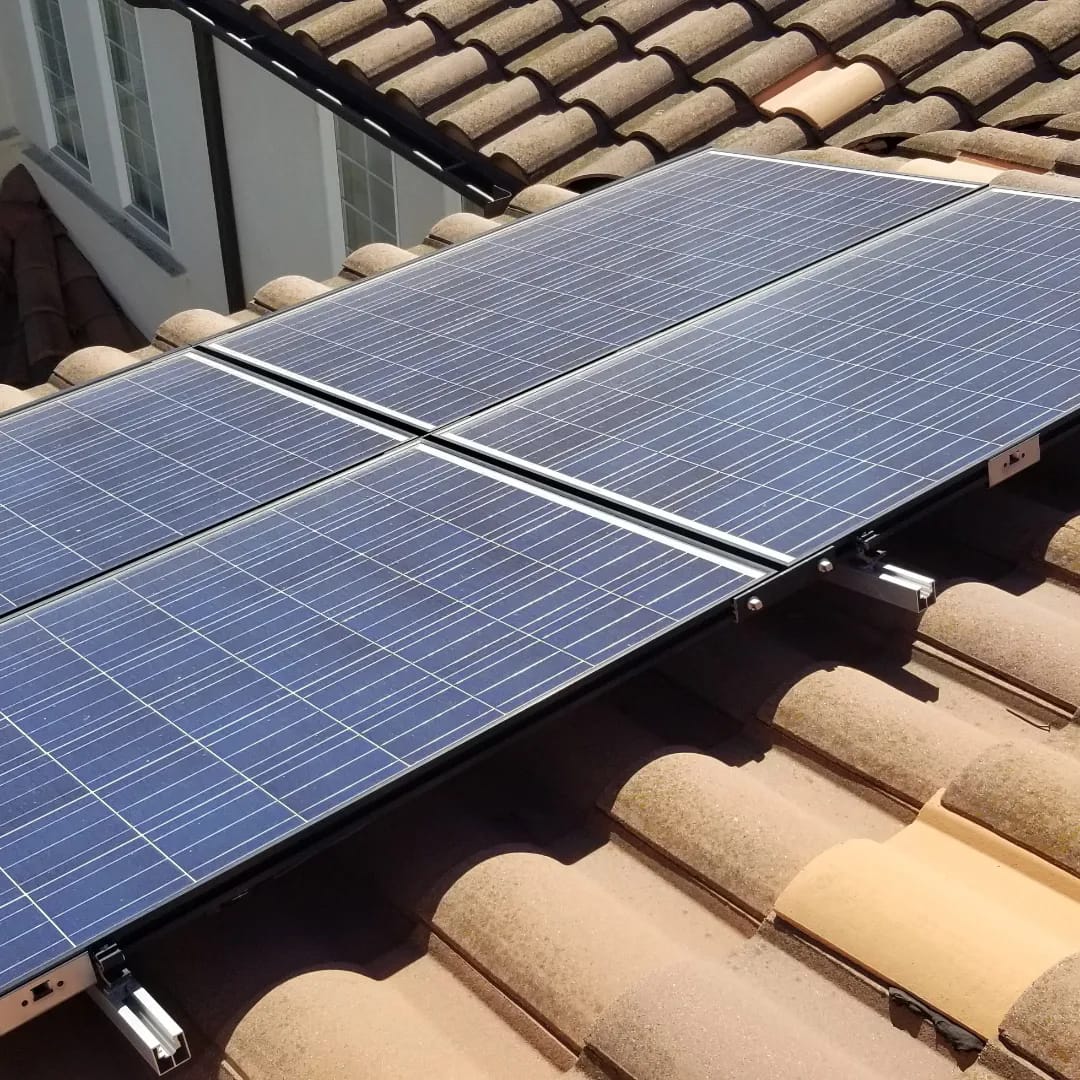
Label: Dusty